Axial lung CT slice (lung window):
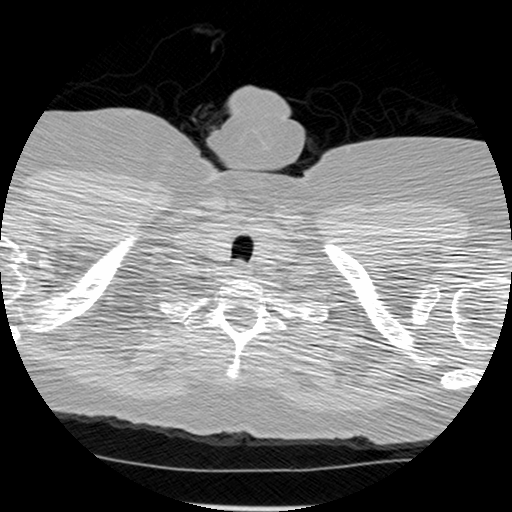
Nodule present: no